Question: Does anyone know (a) why this is happening and (b) better still, how I can fix it.
When I right-click a folder in the sidebar and select "New File" the dialog that shows the textbook to enter a new file name is partially hidden behind the status bar.
I have tried toggling off the status bar, but then the new file dialog just shifts down even lower.

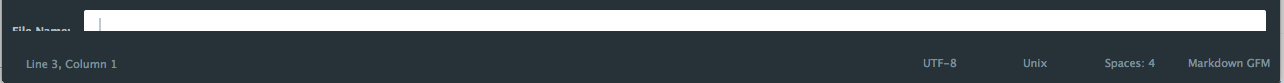
Answer: You can simply .